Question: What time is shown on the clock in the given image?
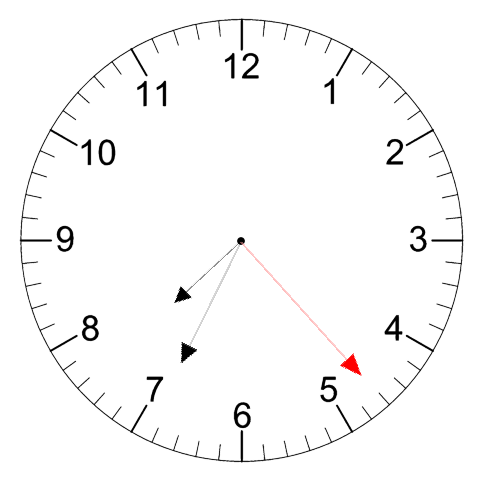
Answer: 07:34:23